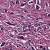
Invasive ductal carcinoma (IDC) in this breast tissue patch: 1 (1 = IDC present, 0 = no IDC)